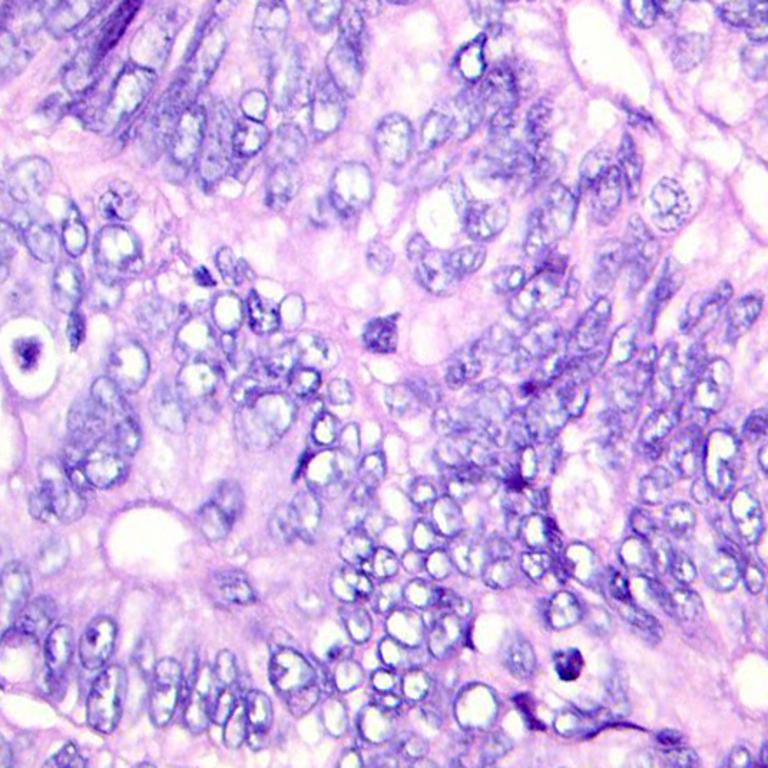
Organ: colon
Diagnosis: adenocarcinomas